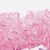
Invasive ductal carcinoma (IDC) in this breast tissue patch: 0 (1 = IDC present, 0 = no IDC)